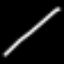
Label: line